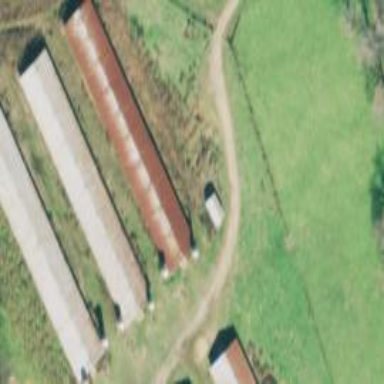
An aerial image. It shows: Poultry house.